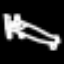
Label: bed